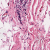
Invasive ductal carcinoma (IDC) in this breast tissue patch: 0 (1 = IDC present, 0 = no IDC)